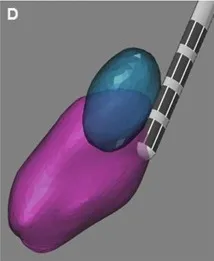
Illustration of the three-dimensional anatomical location of the electrodes (patient 2). (D) Superior view of the left STN and SNr. In (B-D), the STN and SNr were represented in transparency to show the location of the contacts and visualize the "laughter" contact 0 localized within the SNr. LV, lateral ventricle; TH, thalamus; TL, temporal lobe.
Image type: radiology (x_ray)